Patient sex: M
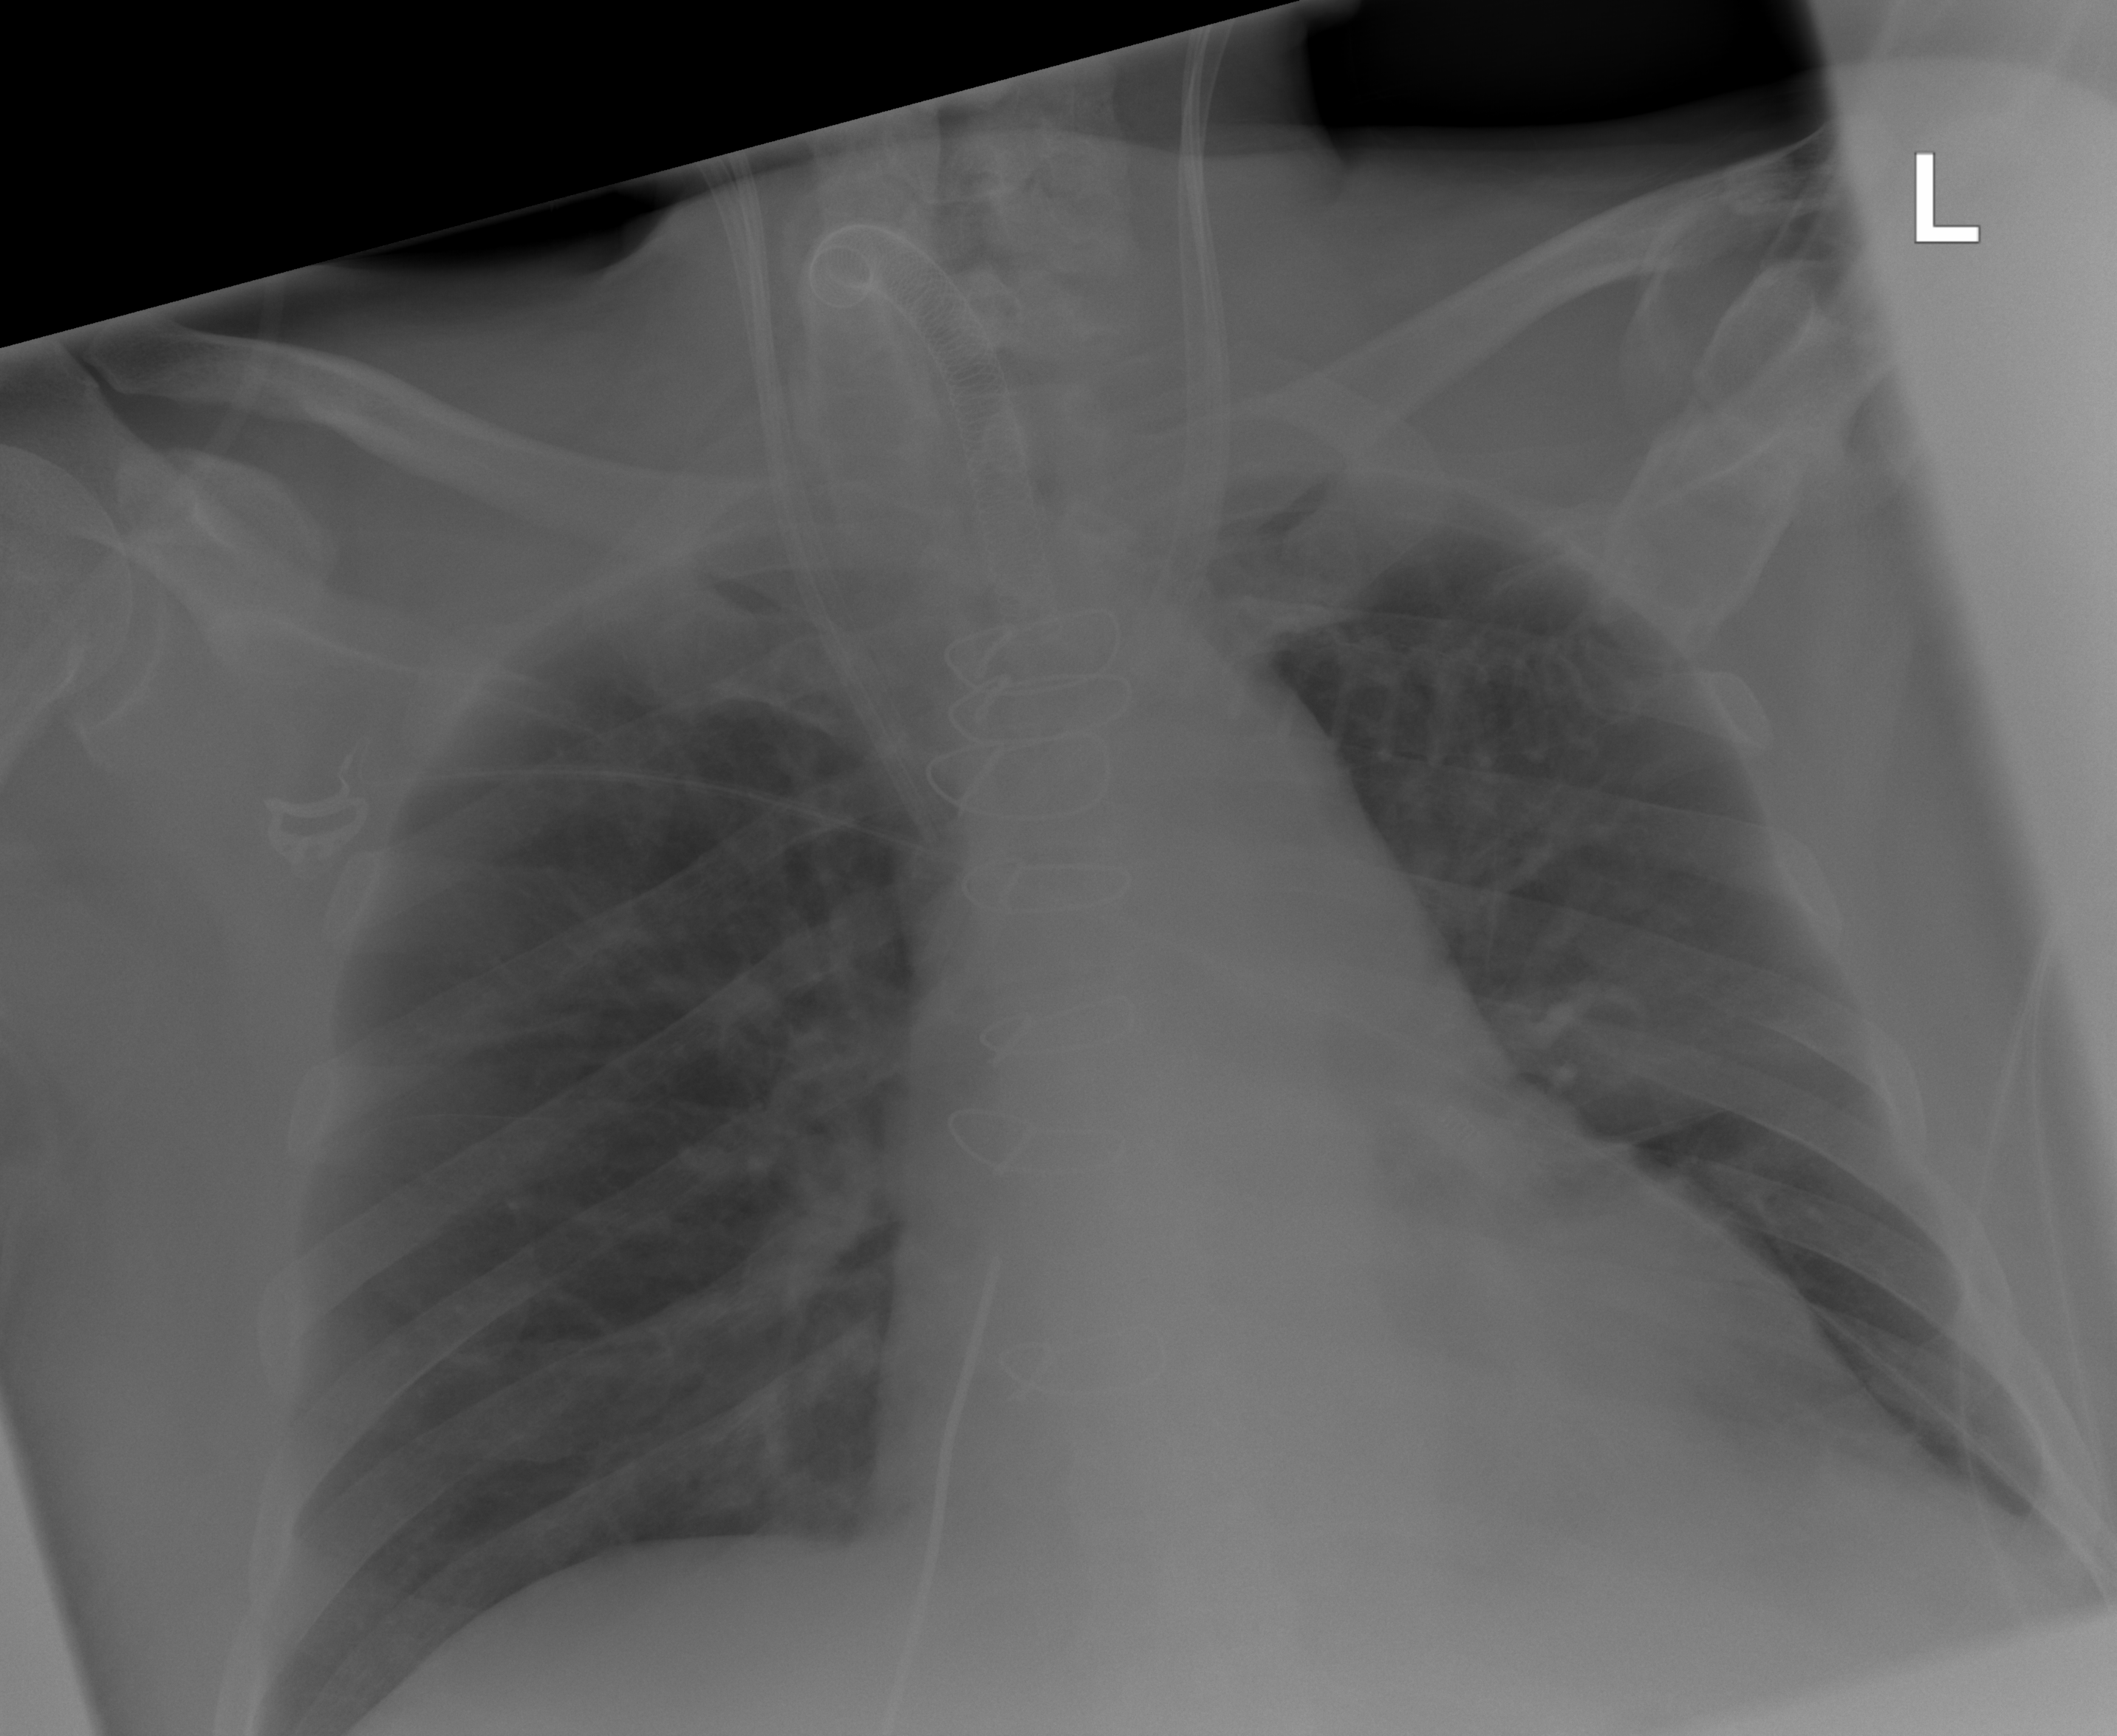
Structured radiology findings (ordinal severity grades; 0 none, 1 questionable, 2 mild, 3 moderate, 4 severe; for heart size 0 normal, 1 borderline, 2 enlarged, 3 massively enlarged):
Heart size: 2
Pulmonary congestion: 2
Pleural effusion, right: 0
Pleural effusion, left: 0
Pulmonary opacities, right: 0
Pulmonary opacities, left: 0
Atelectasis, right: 0
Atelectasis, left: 0